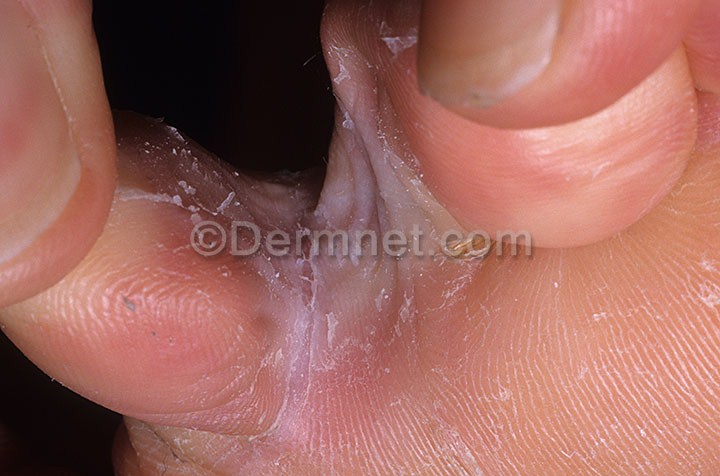
Disease: Tinea Ringworm Candidiasis and other Fungal Infections